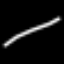
Label: line